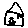
Label: house